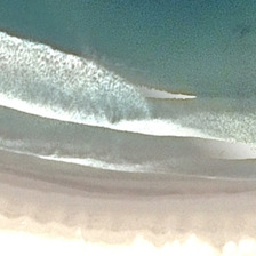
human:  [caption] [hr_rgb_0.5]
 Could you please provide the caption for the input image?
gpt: White waves between the yellow beach and the blue ocean.

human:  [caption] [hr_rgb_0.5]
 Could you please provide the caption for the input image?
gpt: The sea is white along the pale yellow and dark yellow sand.

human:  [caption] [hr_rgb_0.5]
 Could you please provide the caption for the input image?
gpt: White waves are between the yellow sand beach and the blue ocean.

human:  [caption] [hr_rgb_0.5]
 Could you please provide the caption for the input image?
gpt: The sea water is in white waves along the pale yellow and dark yellow sand.

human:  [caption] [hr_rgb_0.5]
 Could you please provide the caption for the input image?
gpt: White spray between the yellow beach and the blue ocean.